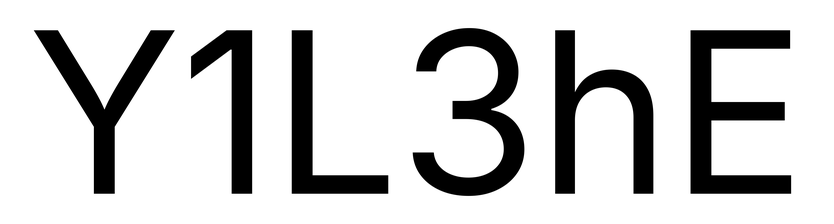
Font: Inter_Regular